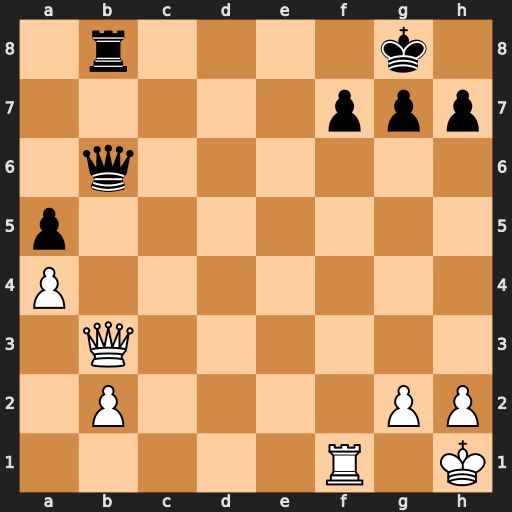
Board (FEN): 1r4k1/5ppp/1q6/p7/P7/1Q6/1P4PP/5R1K
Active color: w
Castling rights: -
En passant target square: -
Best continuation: Qxf7+ Kh8 Qf8+ Rxf8 Rxf8#